Interaction volume radius: 5 \u00c5
Interaction volume height: 20 \u00c5
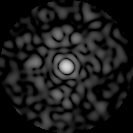
Disorder parameter: 0.7702